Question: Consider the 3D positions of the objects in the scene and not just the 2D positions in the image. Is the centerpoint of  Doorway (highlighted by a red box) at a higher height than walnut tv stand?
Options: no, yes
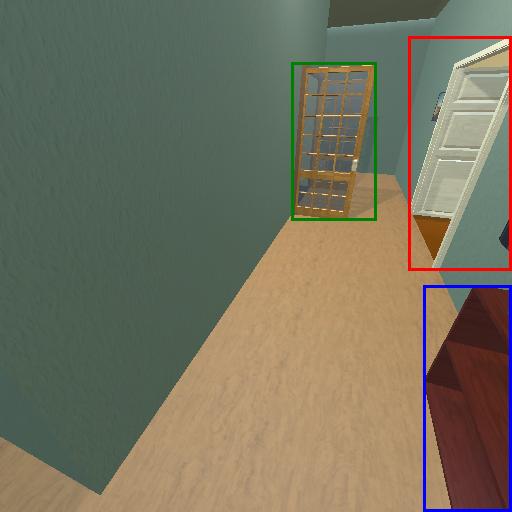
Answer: no